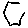
Label: hexagon